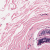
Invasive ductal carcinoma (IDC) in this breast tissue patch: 0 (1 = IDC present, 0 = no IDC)